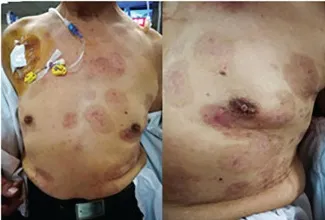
(B) Skin lesions after 10 months of steroids.
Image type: medical_photograph (skin_photograph)